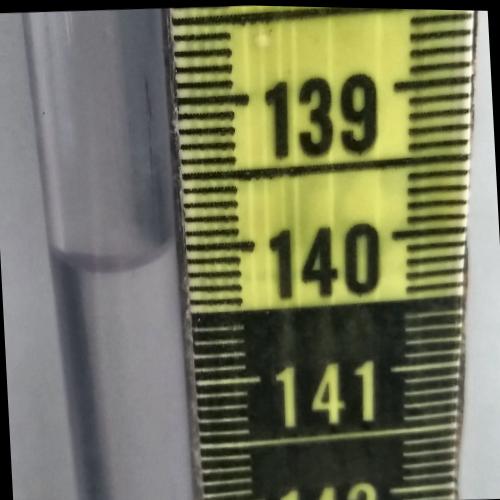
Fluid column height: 140.1 cm